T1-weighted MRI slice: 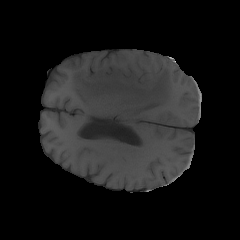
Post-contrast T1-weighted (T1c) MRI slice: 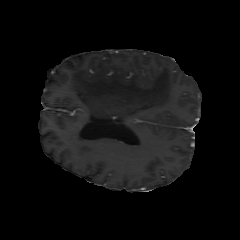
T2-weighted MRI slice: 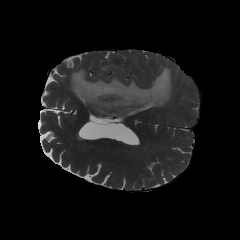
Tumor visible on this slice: yes